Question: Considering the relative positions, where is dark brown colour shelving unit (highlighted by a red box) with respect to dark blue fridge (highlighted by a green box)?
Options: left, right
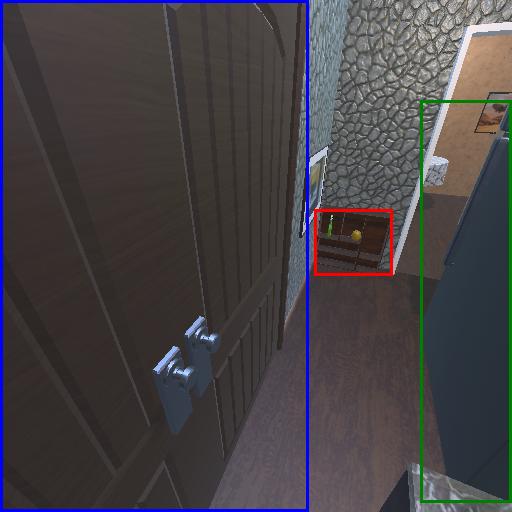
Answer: left